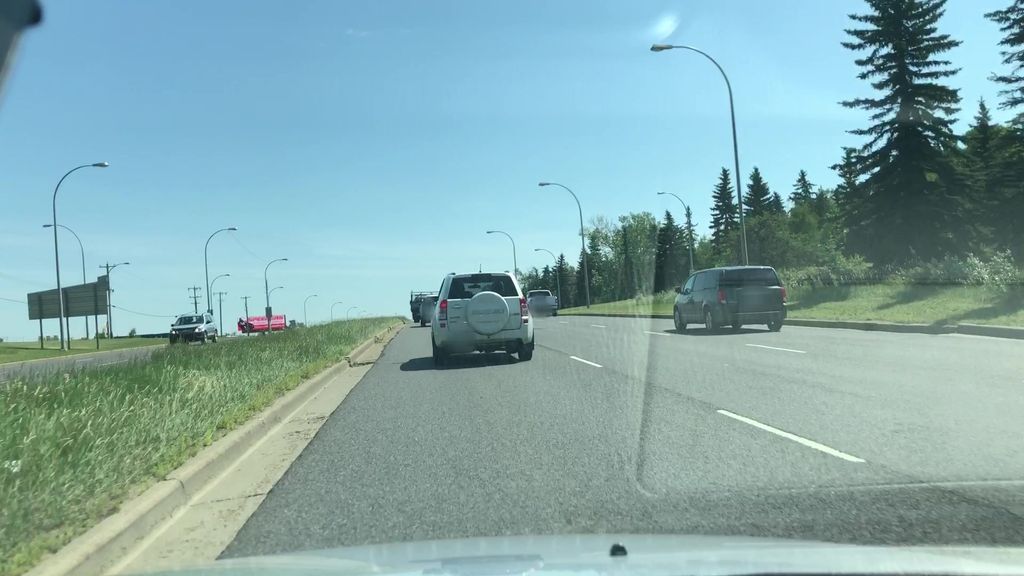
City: edmonton